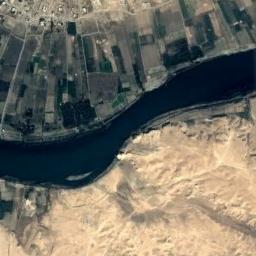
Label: river